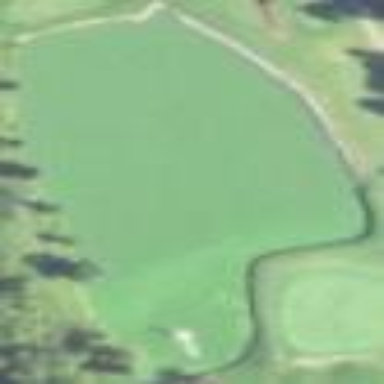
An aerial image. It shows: Water hazard on golf course. The hazard is natural water feature.